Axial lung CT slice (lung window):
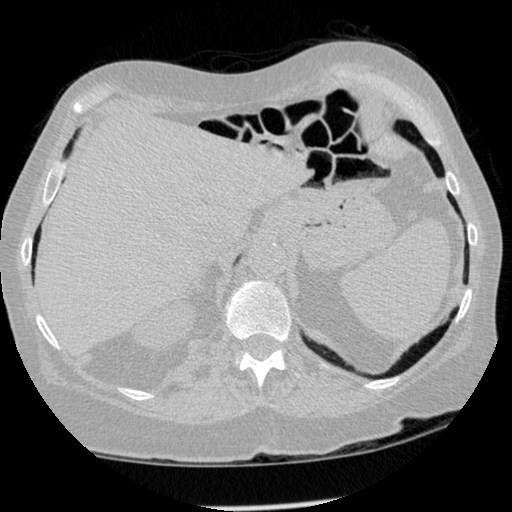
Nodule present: no